Interaction volume radius: 10 \u00c5
Interaction volume height: 45 \u00c5
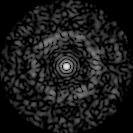
Disorder parameter: 0.8379